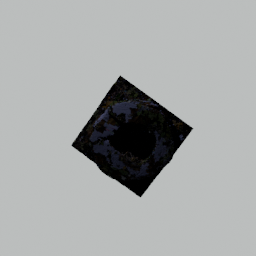
Label: nature